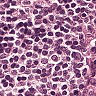
Metastatic tissue present: no